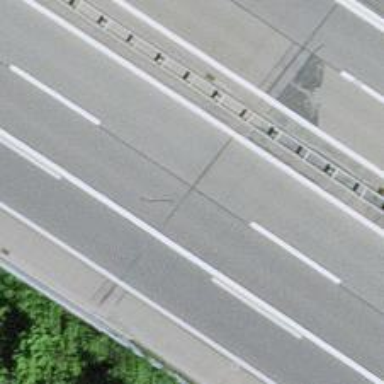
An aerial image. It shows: Motorway bridge with asphalt surface.